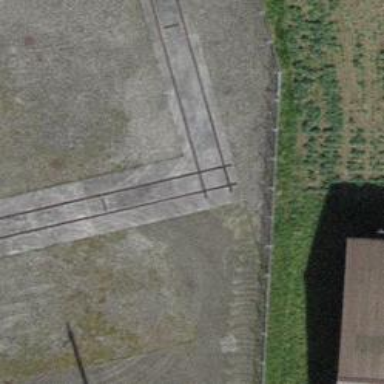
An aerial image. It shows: Railway turntable.